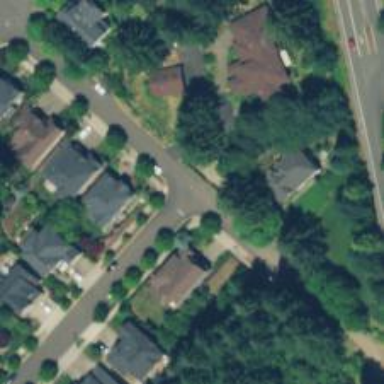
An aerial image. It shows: Residential road with asphalt surface. There is sidewalk on the left side.